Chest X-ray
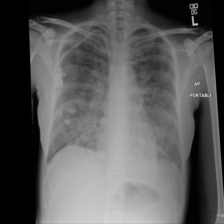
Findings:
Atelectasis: negative
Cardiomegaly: negative
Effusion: negative
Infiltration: negative
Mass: negative
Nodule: negative
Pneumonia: negative
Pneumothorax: negative
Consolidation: negative
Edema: negative
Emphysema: negative
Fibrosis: negative
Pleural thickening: negative
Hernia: negative